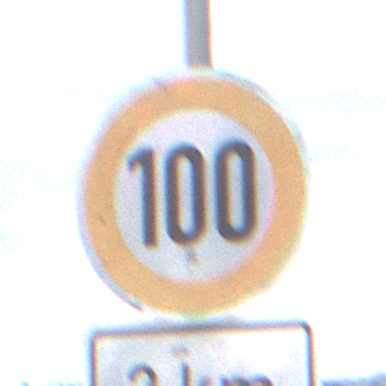
Verkehrszeichen: Geschwindigkeit100
Zusatzzeichen unten: Entfernungsangaben2
Umgebung: Outdoor, Suburban
Tageszeit: Midday
Wetter: Overcast
Licht: Natural
Jahreszeit: NotSpecified
Kontrast: LowContrast